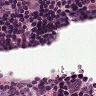
Metastatic tissue present: yes